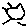
Label: sun